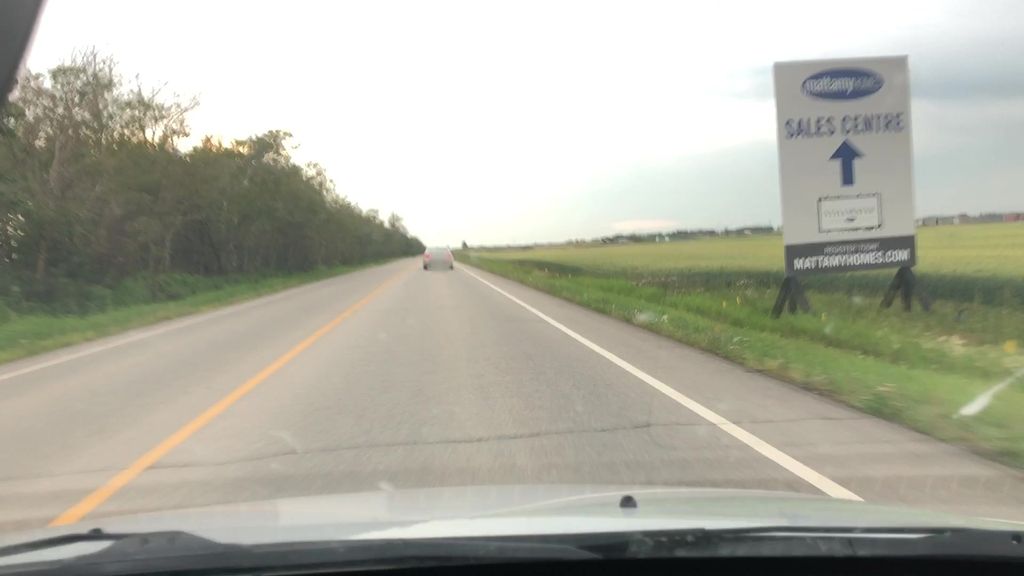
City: edmonton